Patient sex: M
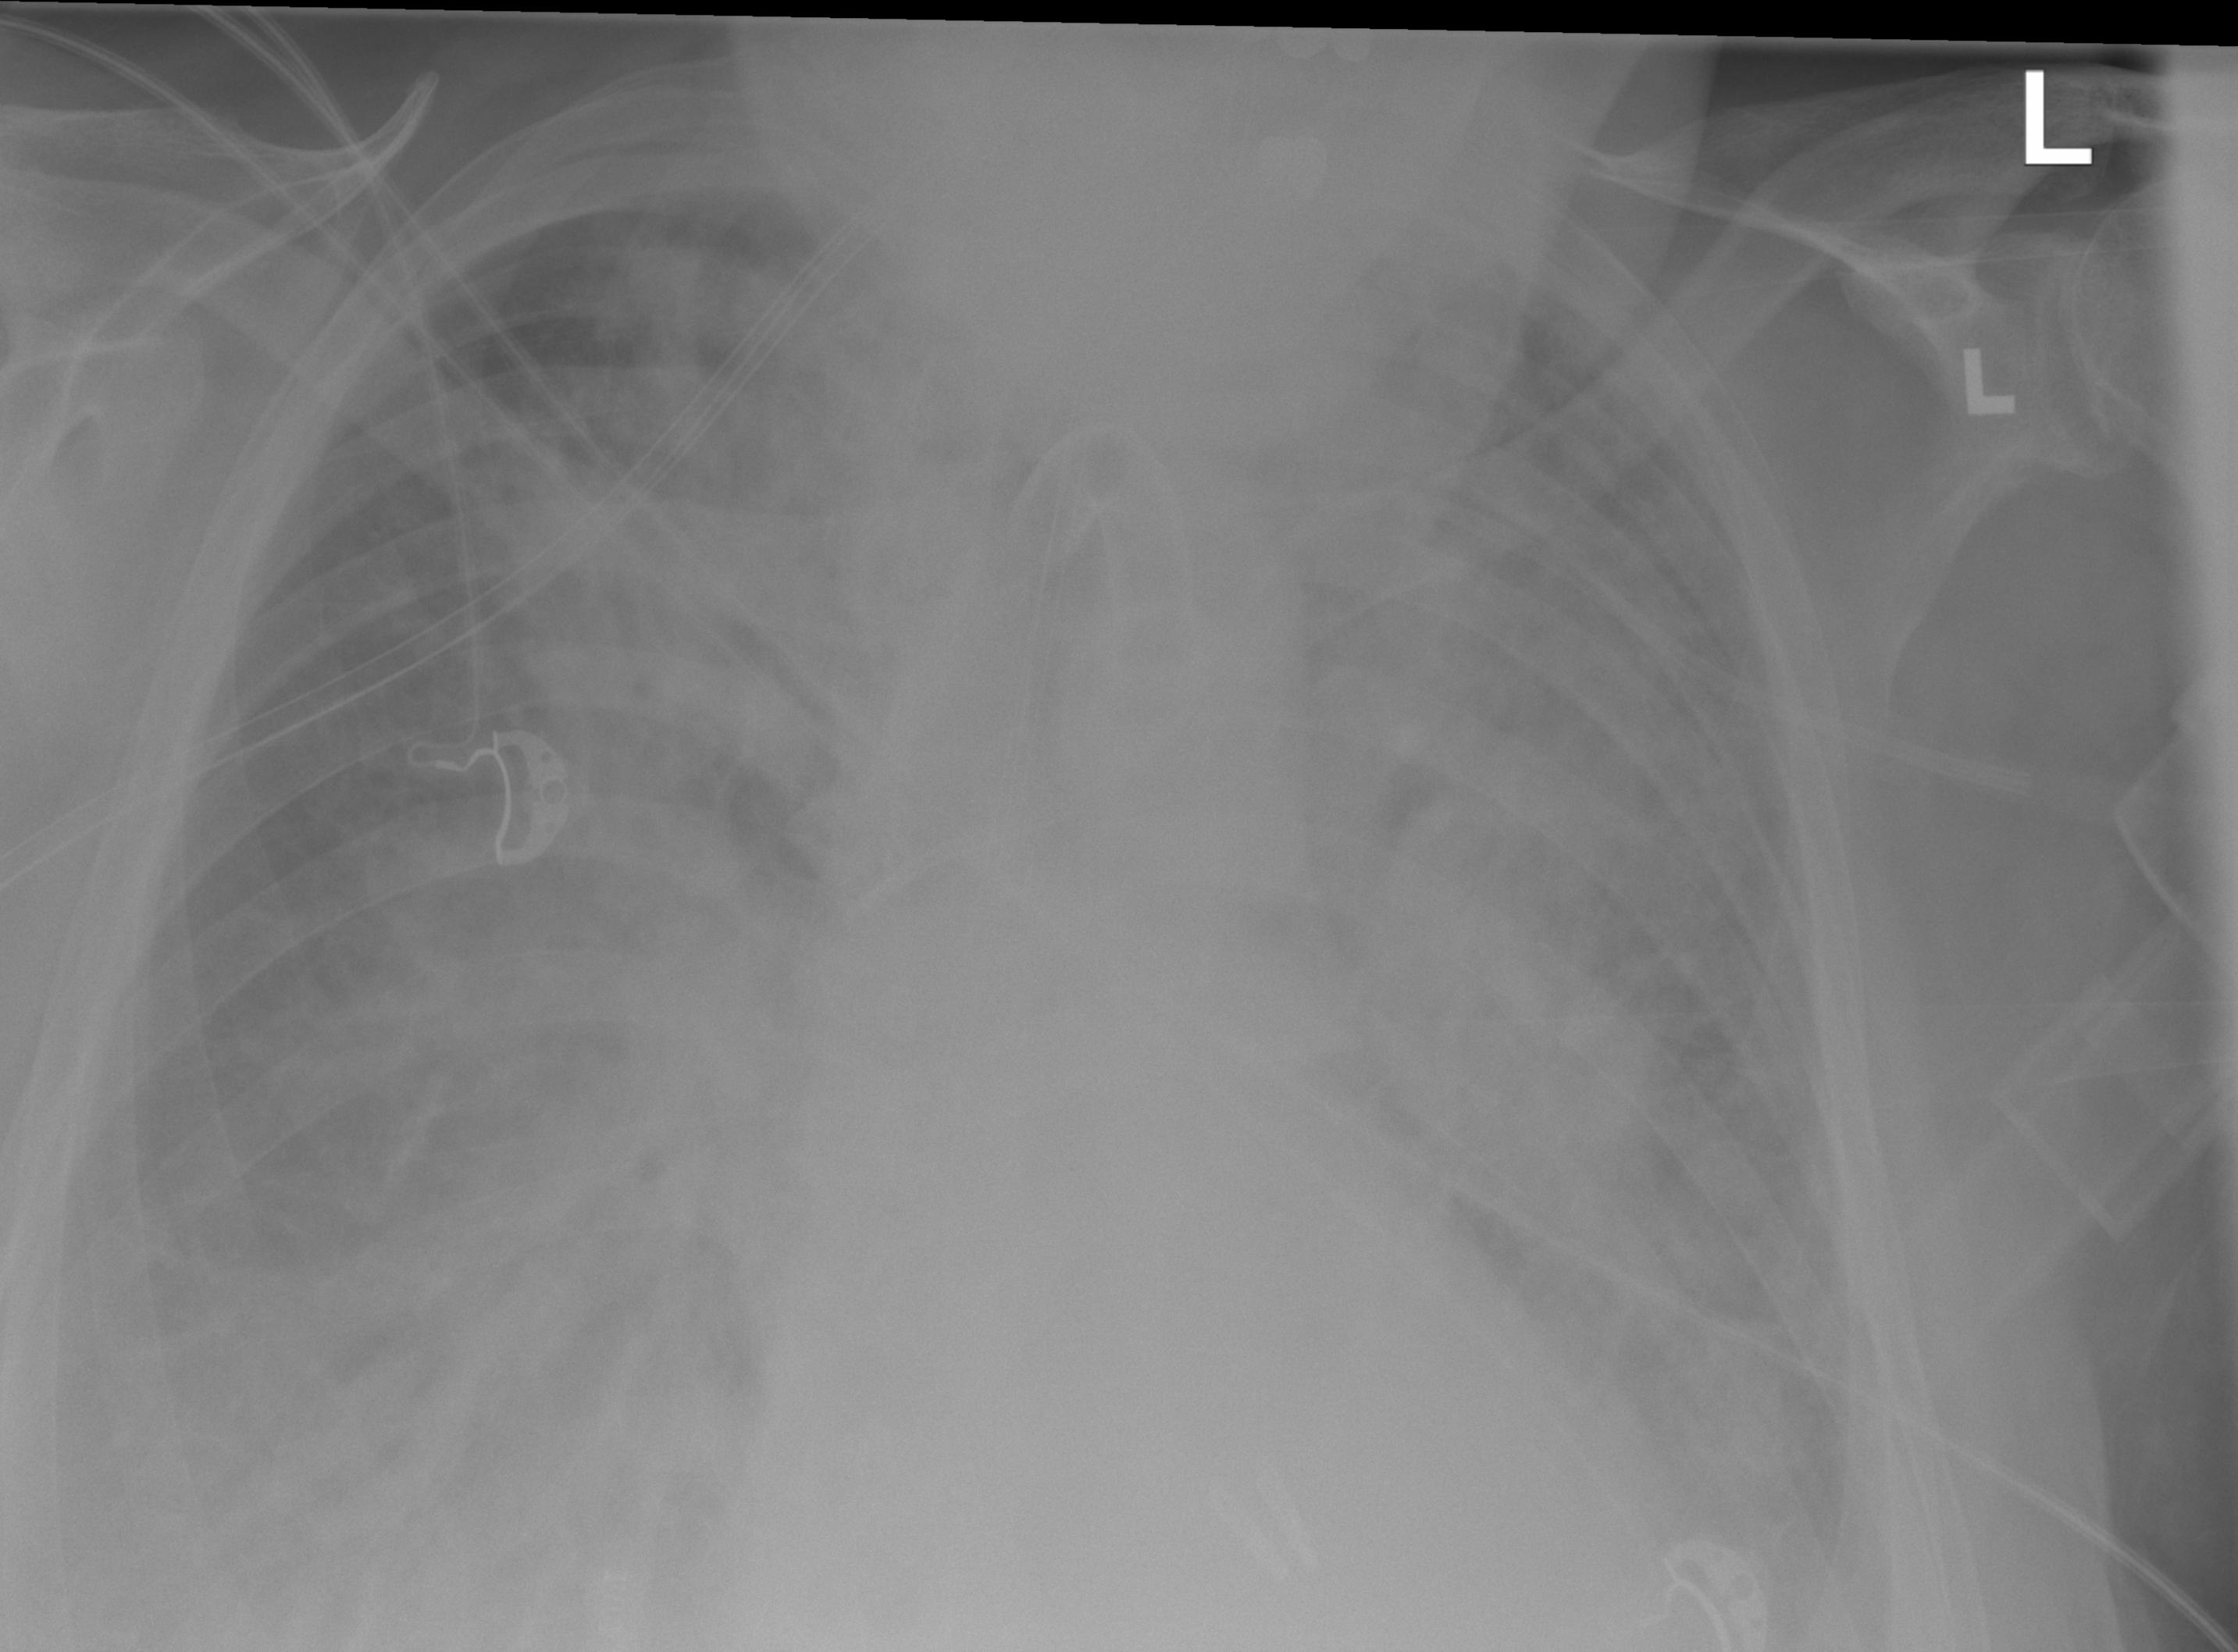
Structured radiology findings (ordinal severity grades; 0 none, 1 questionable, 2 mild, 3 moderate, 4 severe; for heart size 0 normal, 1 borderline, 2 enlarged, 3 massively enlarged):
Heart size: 0
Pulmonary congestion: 3
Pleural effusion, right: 2
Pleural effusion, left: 2
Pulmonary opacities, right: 3
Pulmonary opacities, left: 3
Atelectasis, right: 3
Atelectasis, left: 3